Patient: sex M, age 32
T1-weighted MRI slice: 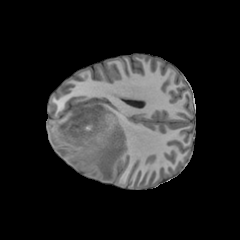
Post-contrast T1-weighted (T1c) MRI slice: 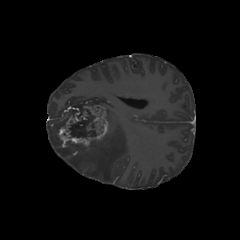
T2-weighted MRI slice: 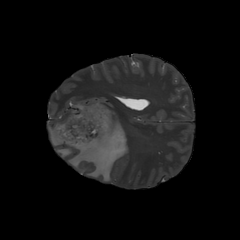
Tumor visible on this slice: yes
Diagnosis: Glioblastoma, IDH-wildtype
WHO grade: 4